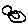
Label: bird